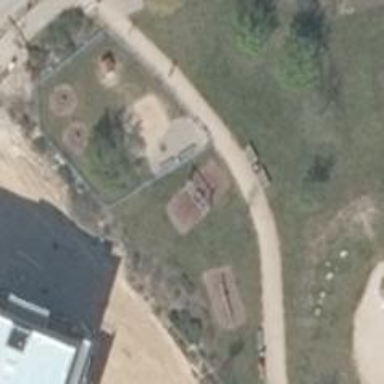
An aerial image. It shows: Playground featuring swings.